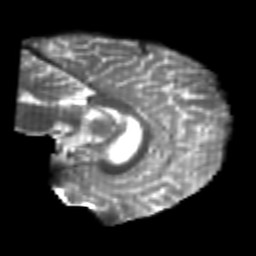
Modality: T2w
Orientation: sagittal
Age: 20
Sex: male
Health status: healthy
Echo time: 0.074 s